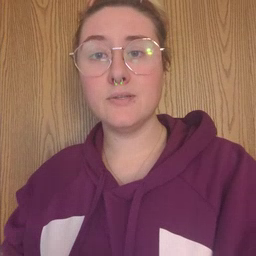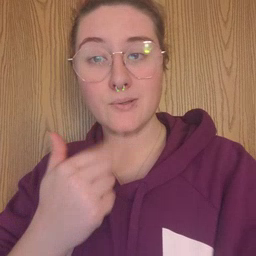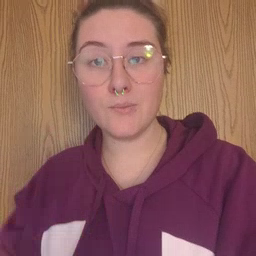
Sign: cute